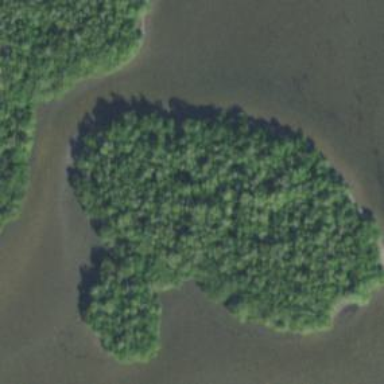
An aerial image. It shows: Islet.